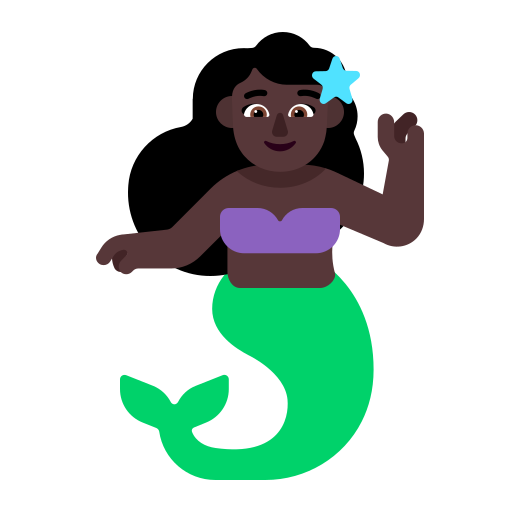
woman merpeople flat dark